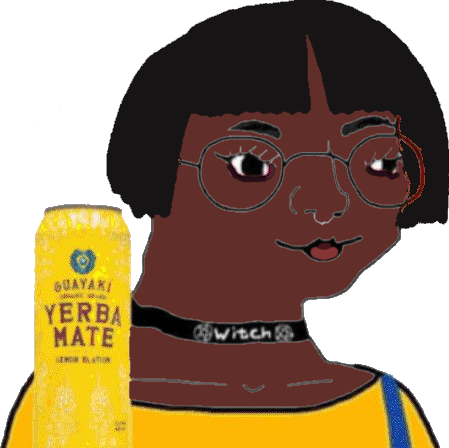
Label: 5_Arthoe